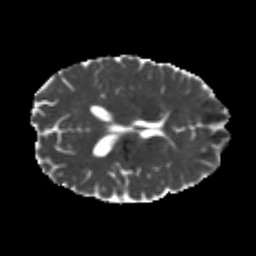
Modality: MD
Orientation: axial
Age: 21
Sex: male
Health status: healthy
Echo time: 0.074 s